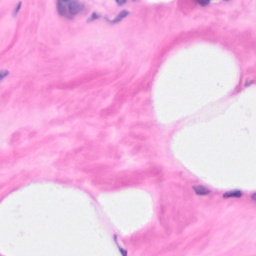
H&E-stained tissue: Breast